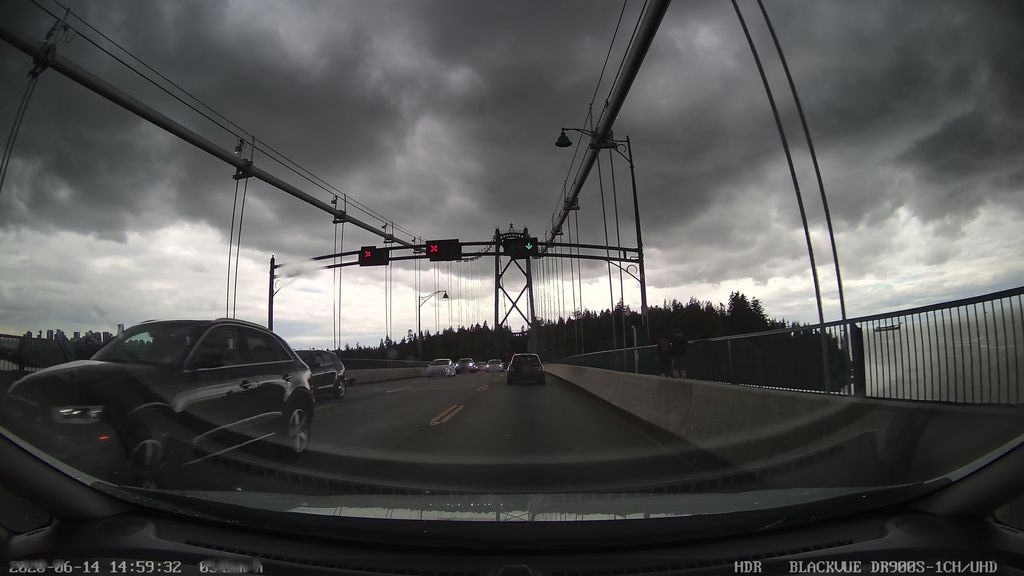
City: vancouver